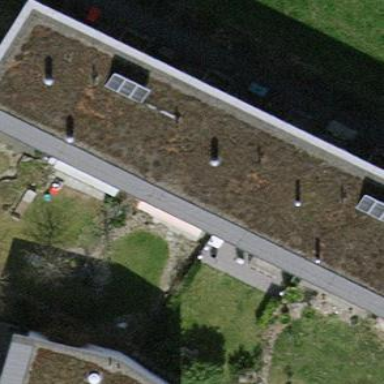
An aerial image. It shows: House with flat roof made of grass.